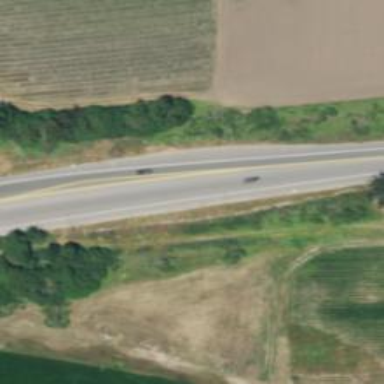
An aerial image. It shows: Asphalt road classified as trunk highway.